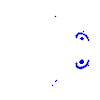
Particle: electron